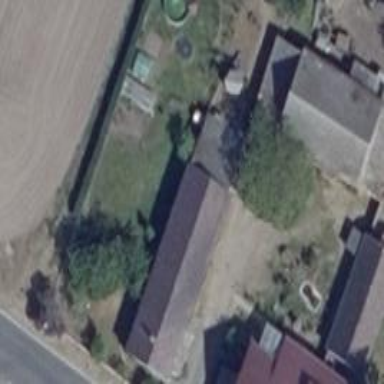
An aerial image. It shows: Gabled building with roof oriented along its structure.